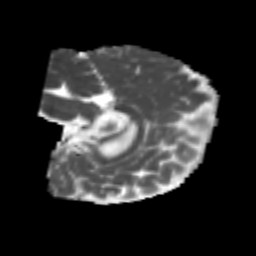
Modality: MD
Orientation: sagittal
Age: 6
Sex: male
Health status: healthy